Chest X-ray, PA view. Patient: 32 years old, sex F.
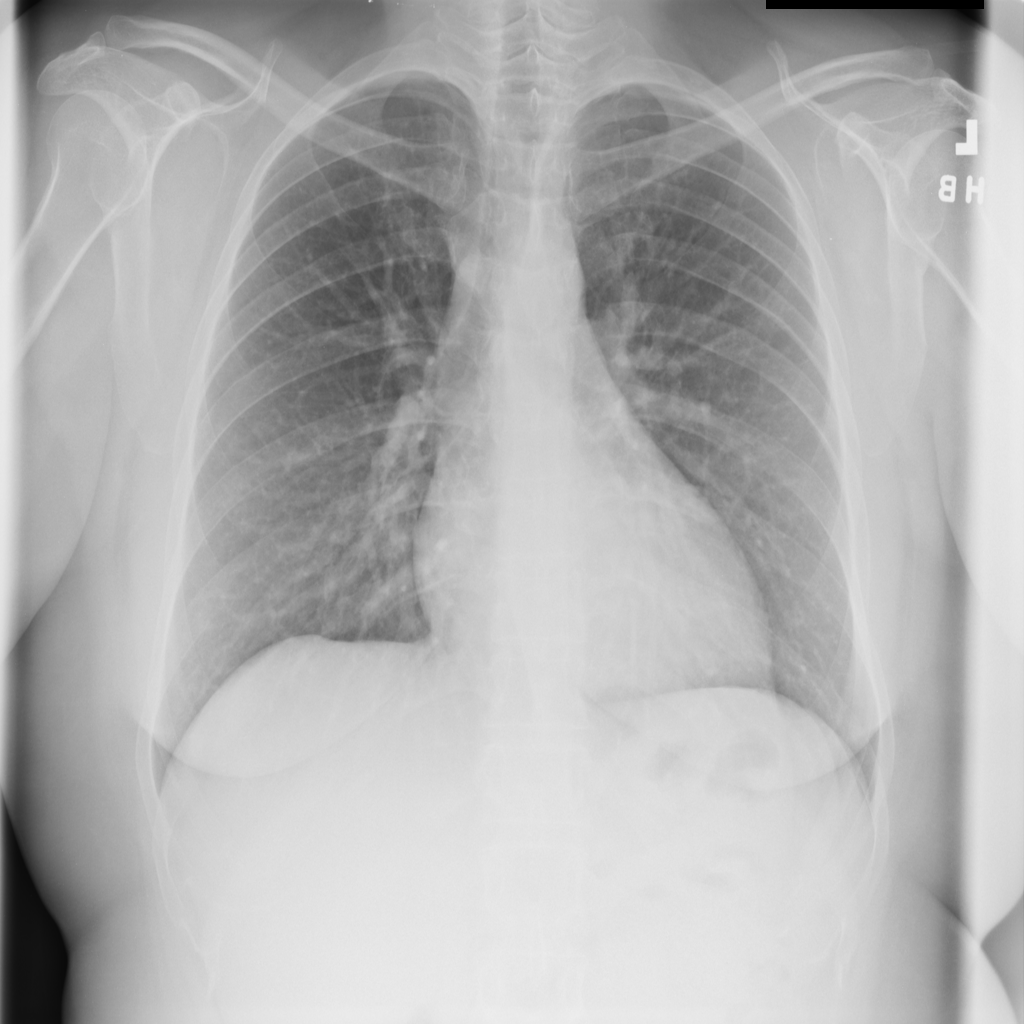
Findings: Cardiomegaly